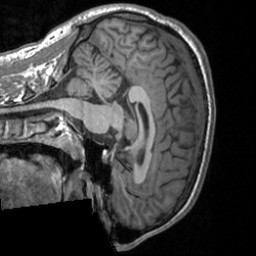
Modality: T1w
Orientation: sagittal
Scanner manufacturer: siemens
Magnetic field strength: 3 T
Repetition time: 1.9 s
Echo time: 0.00226 s